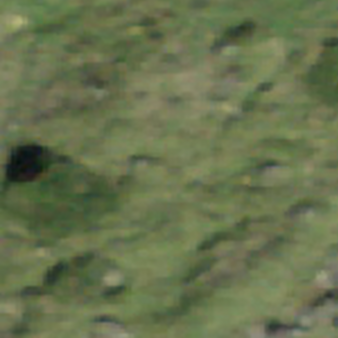
Label: other